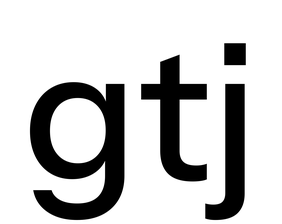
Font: InstrumentSans_Medium